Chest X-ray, AP view. Patient: 54 years old, sex M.
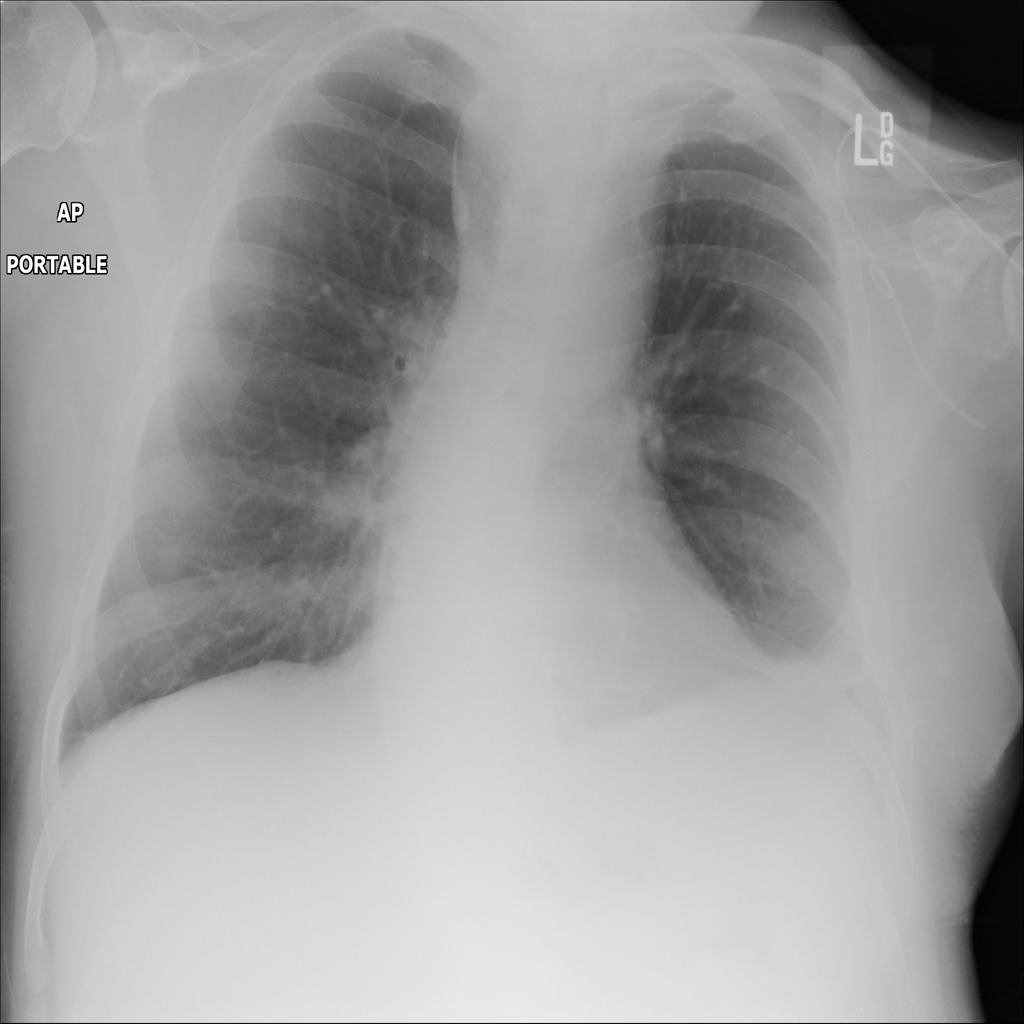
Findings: Atelectasis